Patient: sex F, age 57
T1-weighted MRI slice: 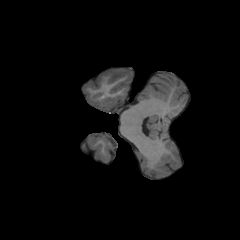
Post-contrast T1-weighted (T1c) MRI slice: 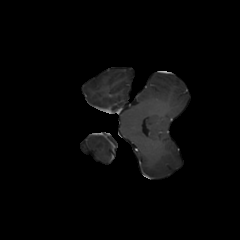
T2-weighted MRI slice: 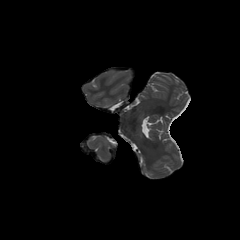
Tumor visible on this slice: no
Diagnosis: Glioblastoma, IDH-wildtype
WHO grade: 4